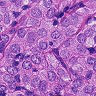
Metastatic tissue present: yes